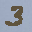
Label: 3